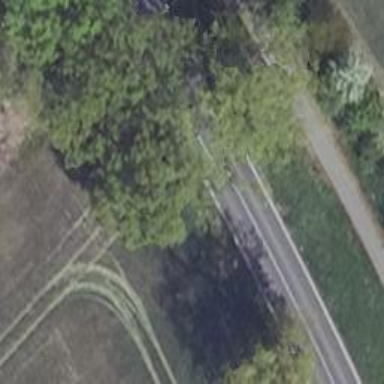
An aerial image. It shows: Row of deciduous broadleaved trees.